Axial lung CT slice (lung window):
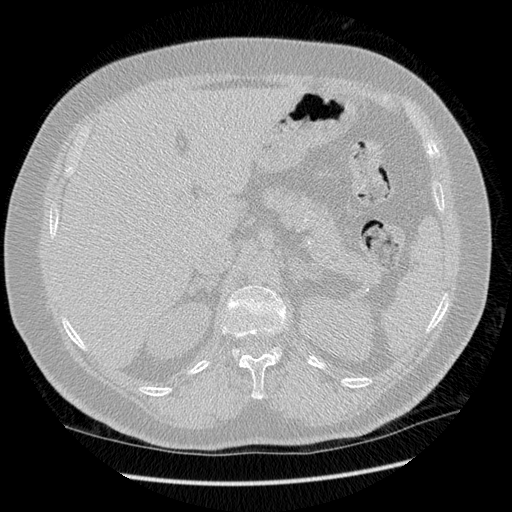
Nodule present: no